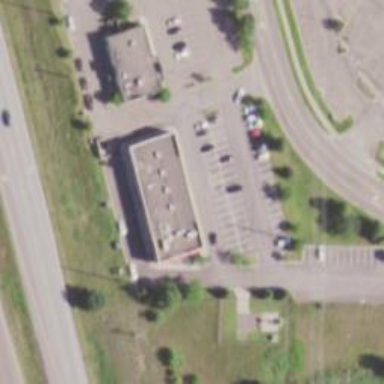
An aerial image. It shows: Post office.